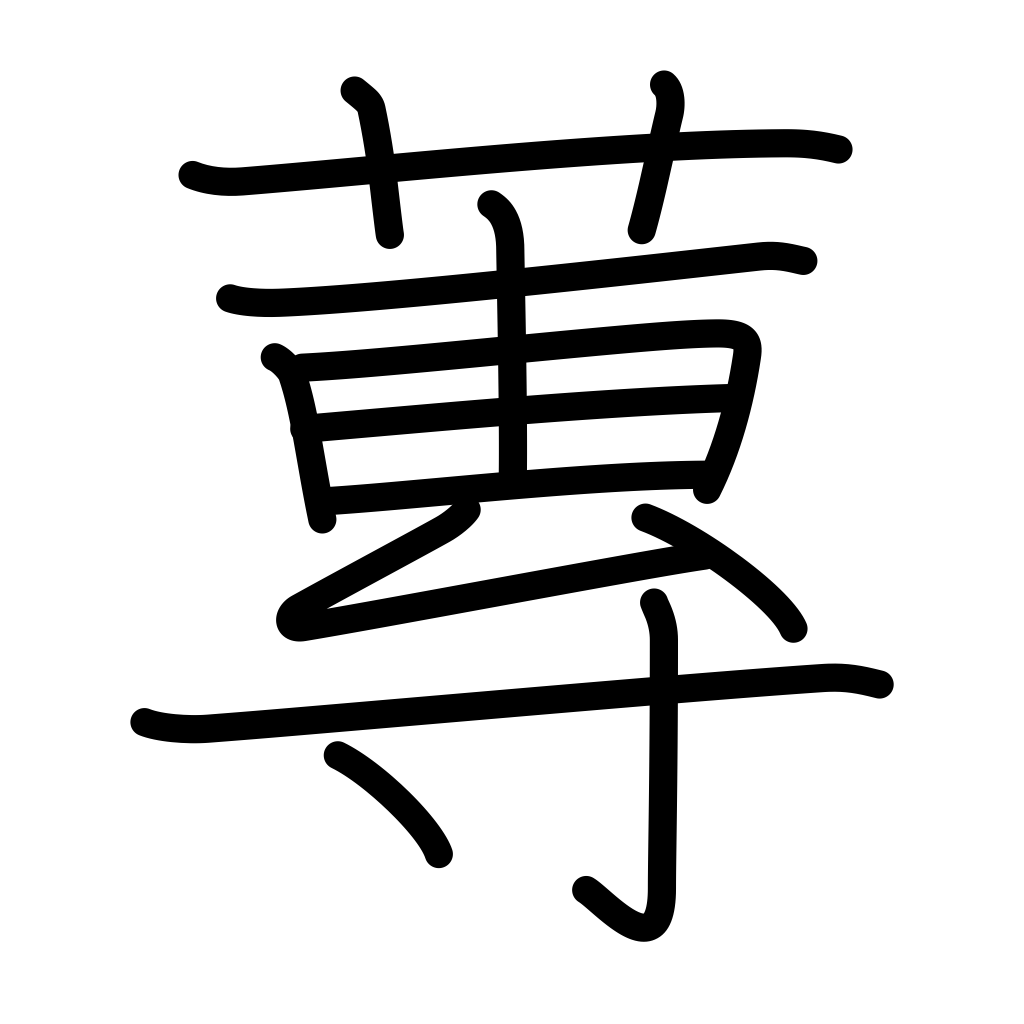
Meaning: type of water plant